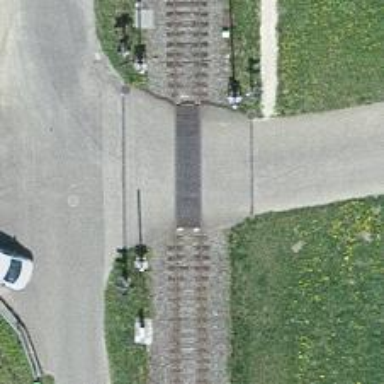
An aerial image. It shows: Level crossing along the railway.